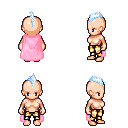
a pixel art fantasy rpg character, female body template, human, light skin, pink cape, gold greaves, white cyan mohawk hairstyle, four views (front, back, left, right), 2x2 character sprite sheet, small pixel art, hard edges, no anti-aliasing